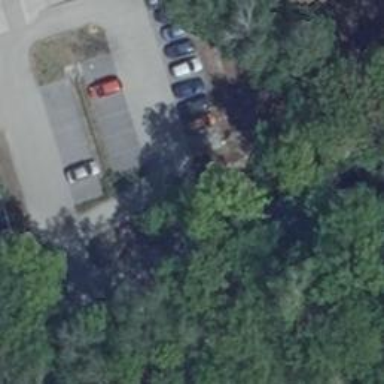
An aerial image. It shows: Parking area with surface.